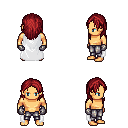
a pixel art fantasy rpg character, male body template, human, tanned skin, white cape, metal pants, brunette long hairstyle, metal gloves, four views (front, back, left, right), 2x2 character sprite sheet, small pixel art, hard edges, no anti-aliasing